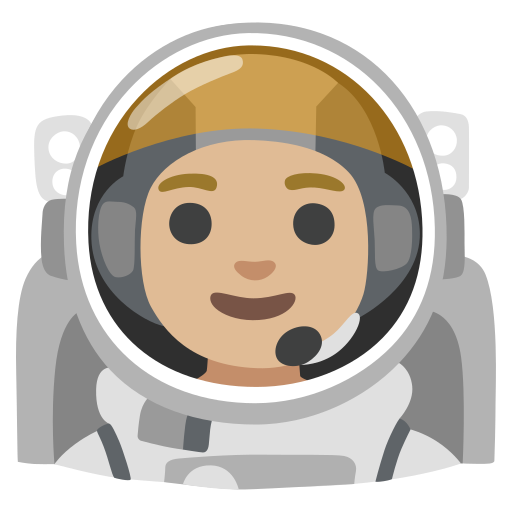
Emoji: 🧑🏼‍🚀